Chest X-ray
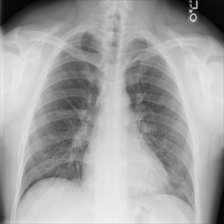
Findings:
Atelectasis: negative
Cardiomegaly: negative
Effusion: negative
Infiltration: negative
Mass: negative
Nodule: negative
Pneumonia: negative
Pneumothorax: negative
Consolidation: negative
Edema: negative
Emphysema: negative
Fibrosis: negative
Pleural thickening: negative
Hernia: negative